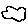
Label: cloud